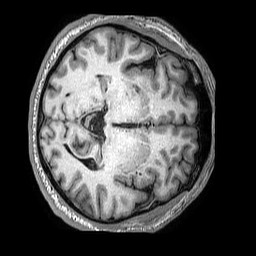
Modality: T1w
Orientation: axial
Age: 61
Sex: male
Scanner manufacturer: philips
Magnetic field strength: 3 T
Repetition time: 0.006618 s
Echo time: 0.00297 s